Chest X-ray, AP view. Patient: 68 years old, sex M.
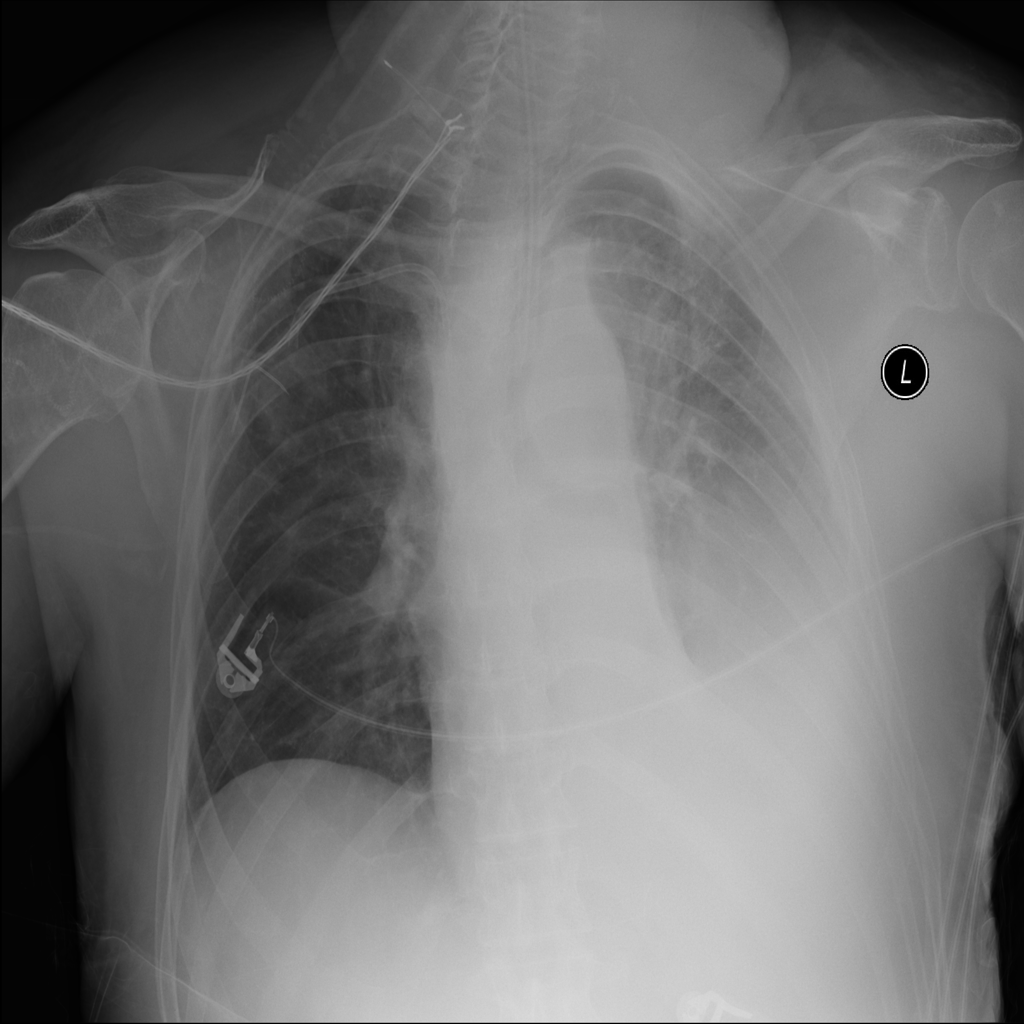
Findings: Effusion